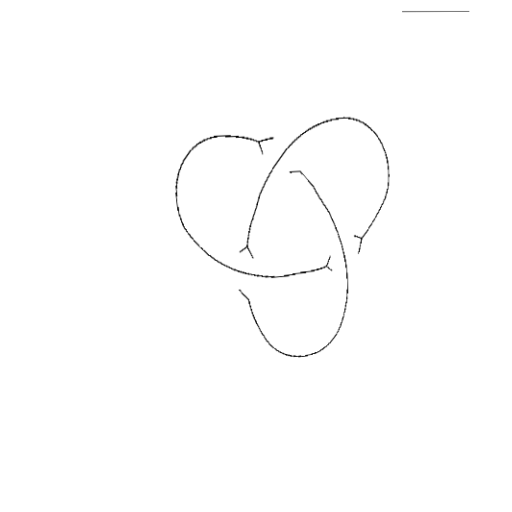
Crossing number: 3